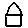
Label: house